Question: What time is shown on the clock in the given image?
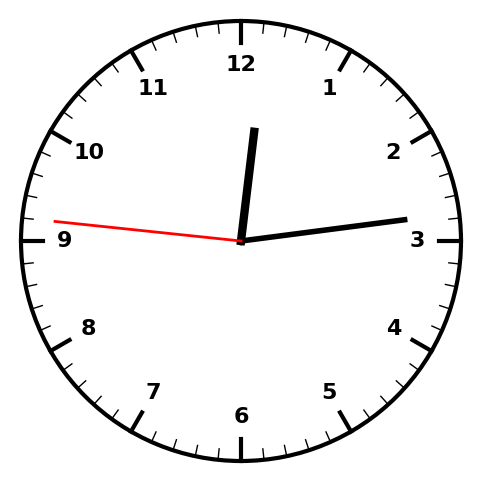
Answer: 12:13:46